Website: crate-barrel
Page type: store-pickup
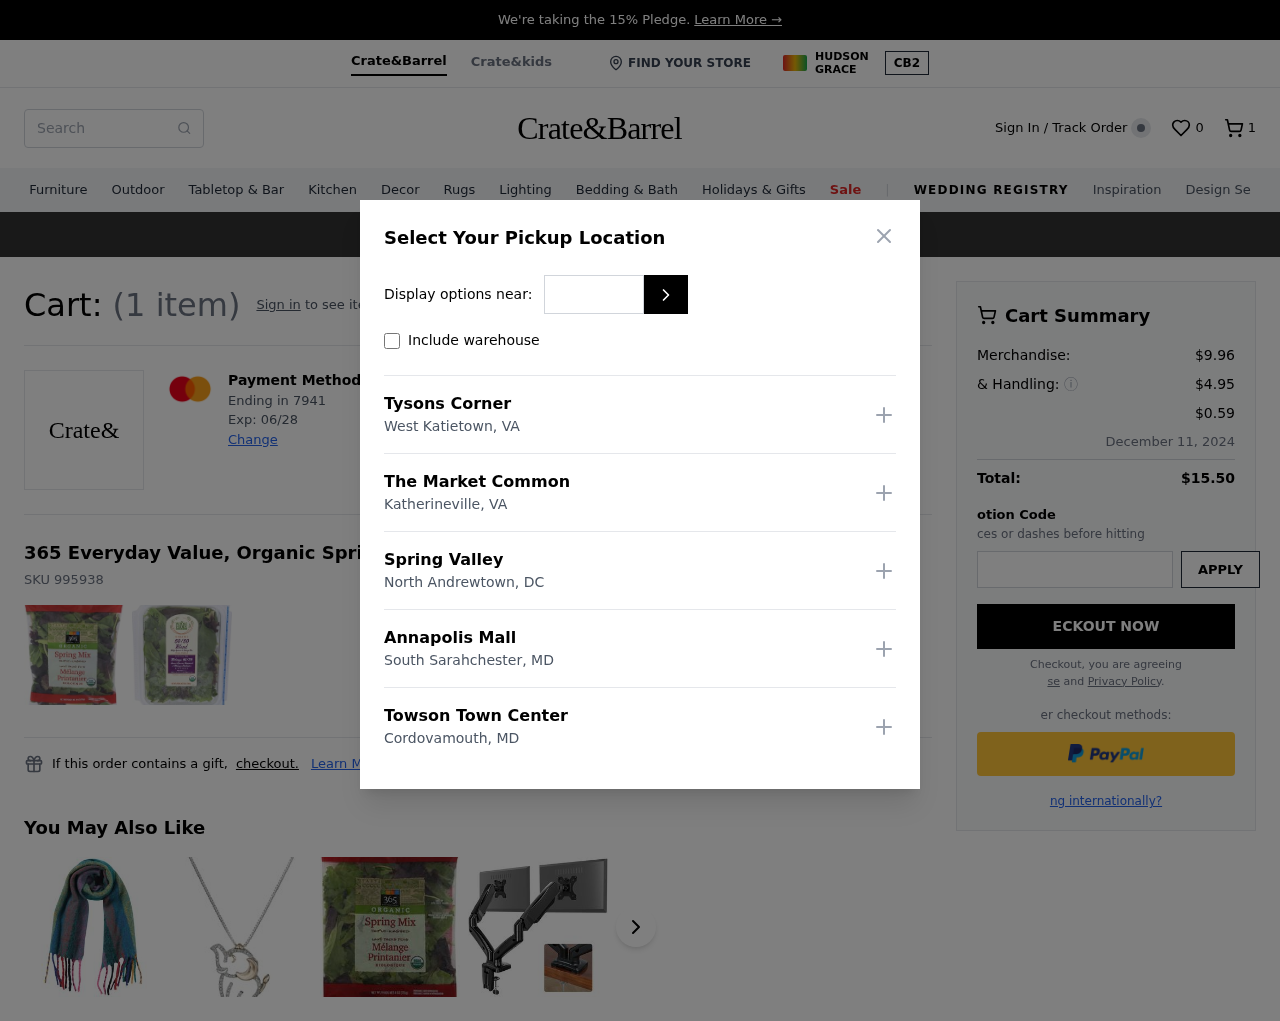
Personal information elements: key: PII_CARD_EXPIRY
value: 06/28
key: PII_CARD_LAST4
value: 7941
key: PII_LOCATION1_CITY
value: West Katietown
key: PII_LOCATION1_NAME
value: Tysons Corner
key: PII_LOCATION1_STATE
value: VA
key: PII_LOCATION2_CITY
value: Katherineville
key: PII_LOCATION2_NAME
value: The Market Common
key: PII_LOCATION2_STATE
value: VA
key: PII_LOCATION3_CITY
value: North Andrewtown
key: PII_LOCATION3_NAME
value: Spring Valley
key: PII_LOCATION3_STATE
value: DC
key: PII_LOCATION4_CITY
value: South Sarahchester
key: PII_LOCATION4_NAME
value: Annapolis Mall
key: PII_LOCATION4_STATE
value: MD
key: PII_LOCATION5_CITY
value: Cordovamouth
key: PII_LOCATION5_NAME
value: Towson Town Center
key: PII_LOCATION5_STATE
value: MD
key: PII_POSTCODE
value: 46243
Product elements: key: PRODUCT1_NAME
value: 365 Everyday Value, Organic Spring Mix, 4 OZ
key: PRODUCT1_SKU
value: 995938
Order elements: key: ORDER_NUM_ITEMS
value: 1
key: ORDER_NUM_ITEMS
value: (1 item)
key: ORDER_SUBTOTAL
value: $9.96
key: ORDER_SHIPPING_COST
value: $4.95
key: ORDER_SURCHARGE
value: $0.59
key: ORDER_DELIVERY_DATE
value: December 11, 2024
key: ORDER_TOTAL
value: $15.50
Search elements: key: HEADER_SEARCH
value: Search
Other elements: key: WISHLIST_NUM_ITEMS
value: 0